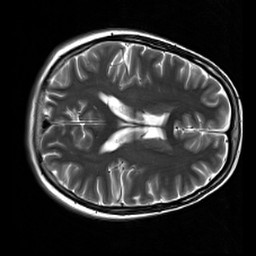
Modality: T2w
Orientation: axial
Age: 29
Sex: female
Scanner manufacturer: siemens
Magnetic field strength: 3 T
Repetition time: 7 s
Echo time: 0.09 s